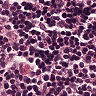
Metastatic tissue present: no